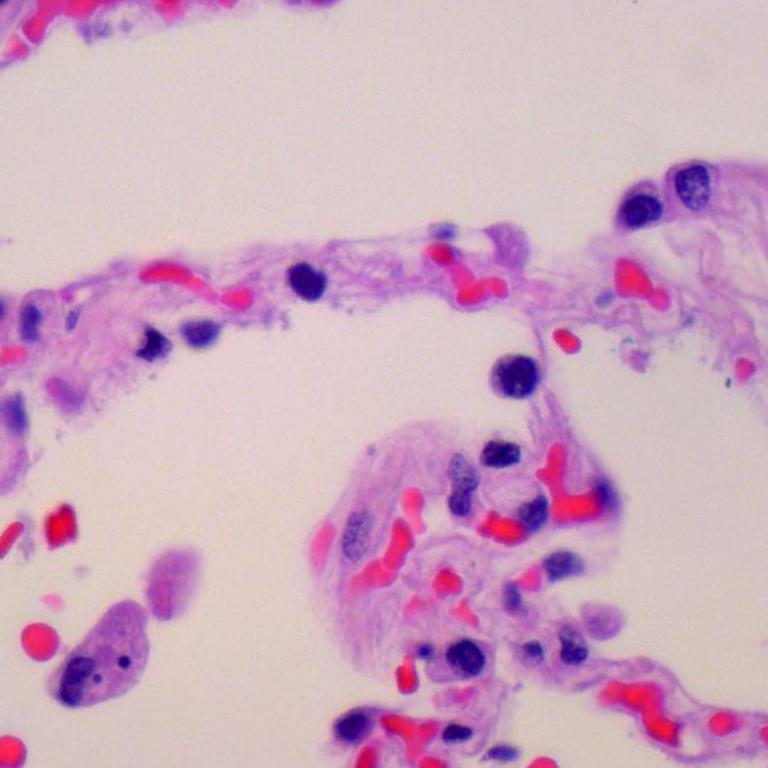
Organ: lung
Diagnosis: benign